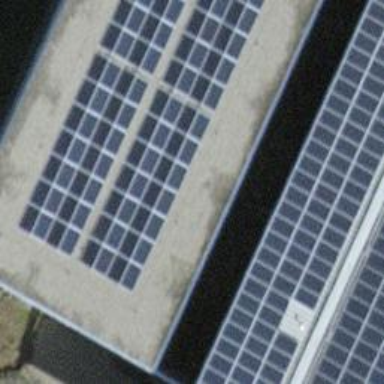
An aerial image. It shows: Solar power generator using photovoltaic panels.